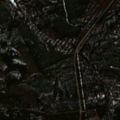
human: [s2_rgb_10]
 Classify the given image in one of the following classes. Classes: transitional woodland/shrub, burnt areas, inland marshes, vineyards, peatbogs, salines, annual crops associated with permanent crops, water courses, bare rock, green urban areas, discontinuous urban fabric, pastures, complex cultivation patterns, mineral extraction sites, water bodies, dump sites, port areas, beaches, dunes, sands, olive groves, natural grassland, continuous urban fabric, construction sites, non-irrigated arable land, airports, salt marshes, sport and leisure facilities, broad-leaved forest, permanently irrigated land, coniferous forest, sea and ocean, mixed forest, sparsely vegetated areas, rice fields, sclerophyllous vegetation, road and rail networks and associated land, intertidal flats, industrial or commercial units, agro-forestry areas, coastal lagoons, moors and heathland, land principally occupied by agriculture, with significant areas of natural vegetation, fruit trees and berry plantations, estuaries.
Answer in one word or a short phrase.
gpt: coniferous forest, transitional woodland/shrub, water bodies